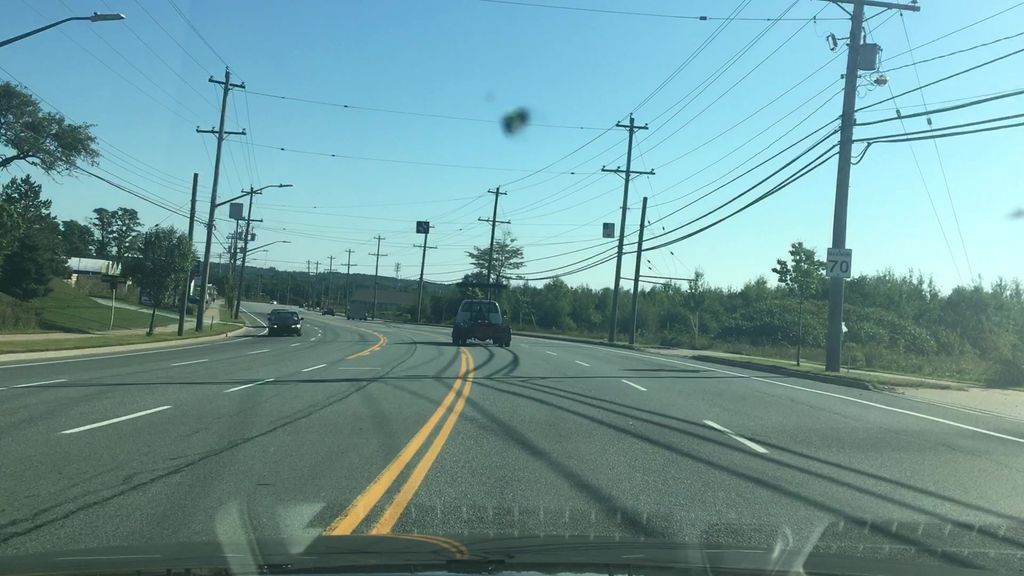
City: halifax